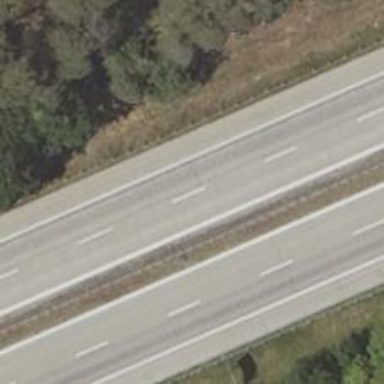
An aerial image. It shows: Concrete trunk road.